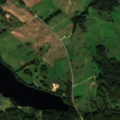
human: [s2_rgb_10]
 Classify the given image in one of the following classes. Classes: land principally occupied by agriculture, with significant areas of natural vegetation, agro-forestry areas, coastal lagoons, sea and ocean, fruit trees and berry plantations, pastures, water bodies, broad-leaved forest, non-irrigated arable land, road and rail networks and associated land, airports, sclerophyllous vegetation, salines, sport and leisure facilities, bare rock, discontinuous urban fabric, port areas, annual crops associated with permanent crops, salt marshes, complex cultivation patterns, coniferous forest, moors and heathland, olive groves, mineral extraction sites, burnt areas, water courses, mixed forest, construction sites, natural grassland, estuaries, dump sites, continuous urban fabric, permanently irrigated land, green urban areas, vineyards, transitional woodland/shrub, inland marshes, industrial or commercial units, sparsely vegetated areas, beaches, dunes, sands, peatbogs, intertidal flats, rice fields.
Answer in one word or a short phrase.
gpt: pastures, complex cultivation patterns, land principally occupied by agriculture, with significant areas of natural vegetation, broad-leaved forest, coniferous forest, water bodies